Question: I have a Wordpress multisite installation with these websites:
A portal: <URL> which links to
- <URL>
The problem occurs on all pages of gprgebouw.nl and gpradvies.nl but not on the other domains. Here is a screenshot of the homepage of gprgebouw.nl

What happens:
1. the right sidebar slides under the content area
2. the bar-graph icon image is increased in size
3. grey borders of the sidebar are extended to the top of the content area
Especially point 3 makes me believe that somehow the content area is not closed properly, but I cannot find this in the HTML source.
The weirdest part is that this only happens on the mentioned websites and not on the others although they share all of the Javascript and plugins and most of the CSS (only some colours are different).
Of course all is fine in browsers like Firefox.
Any ideas what is causing this?
I'm using selectivzr and modernizr for IE lte 8.
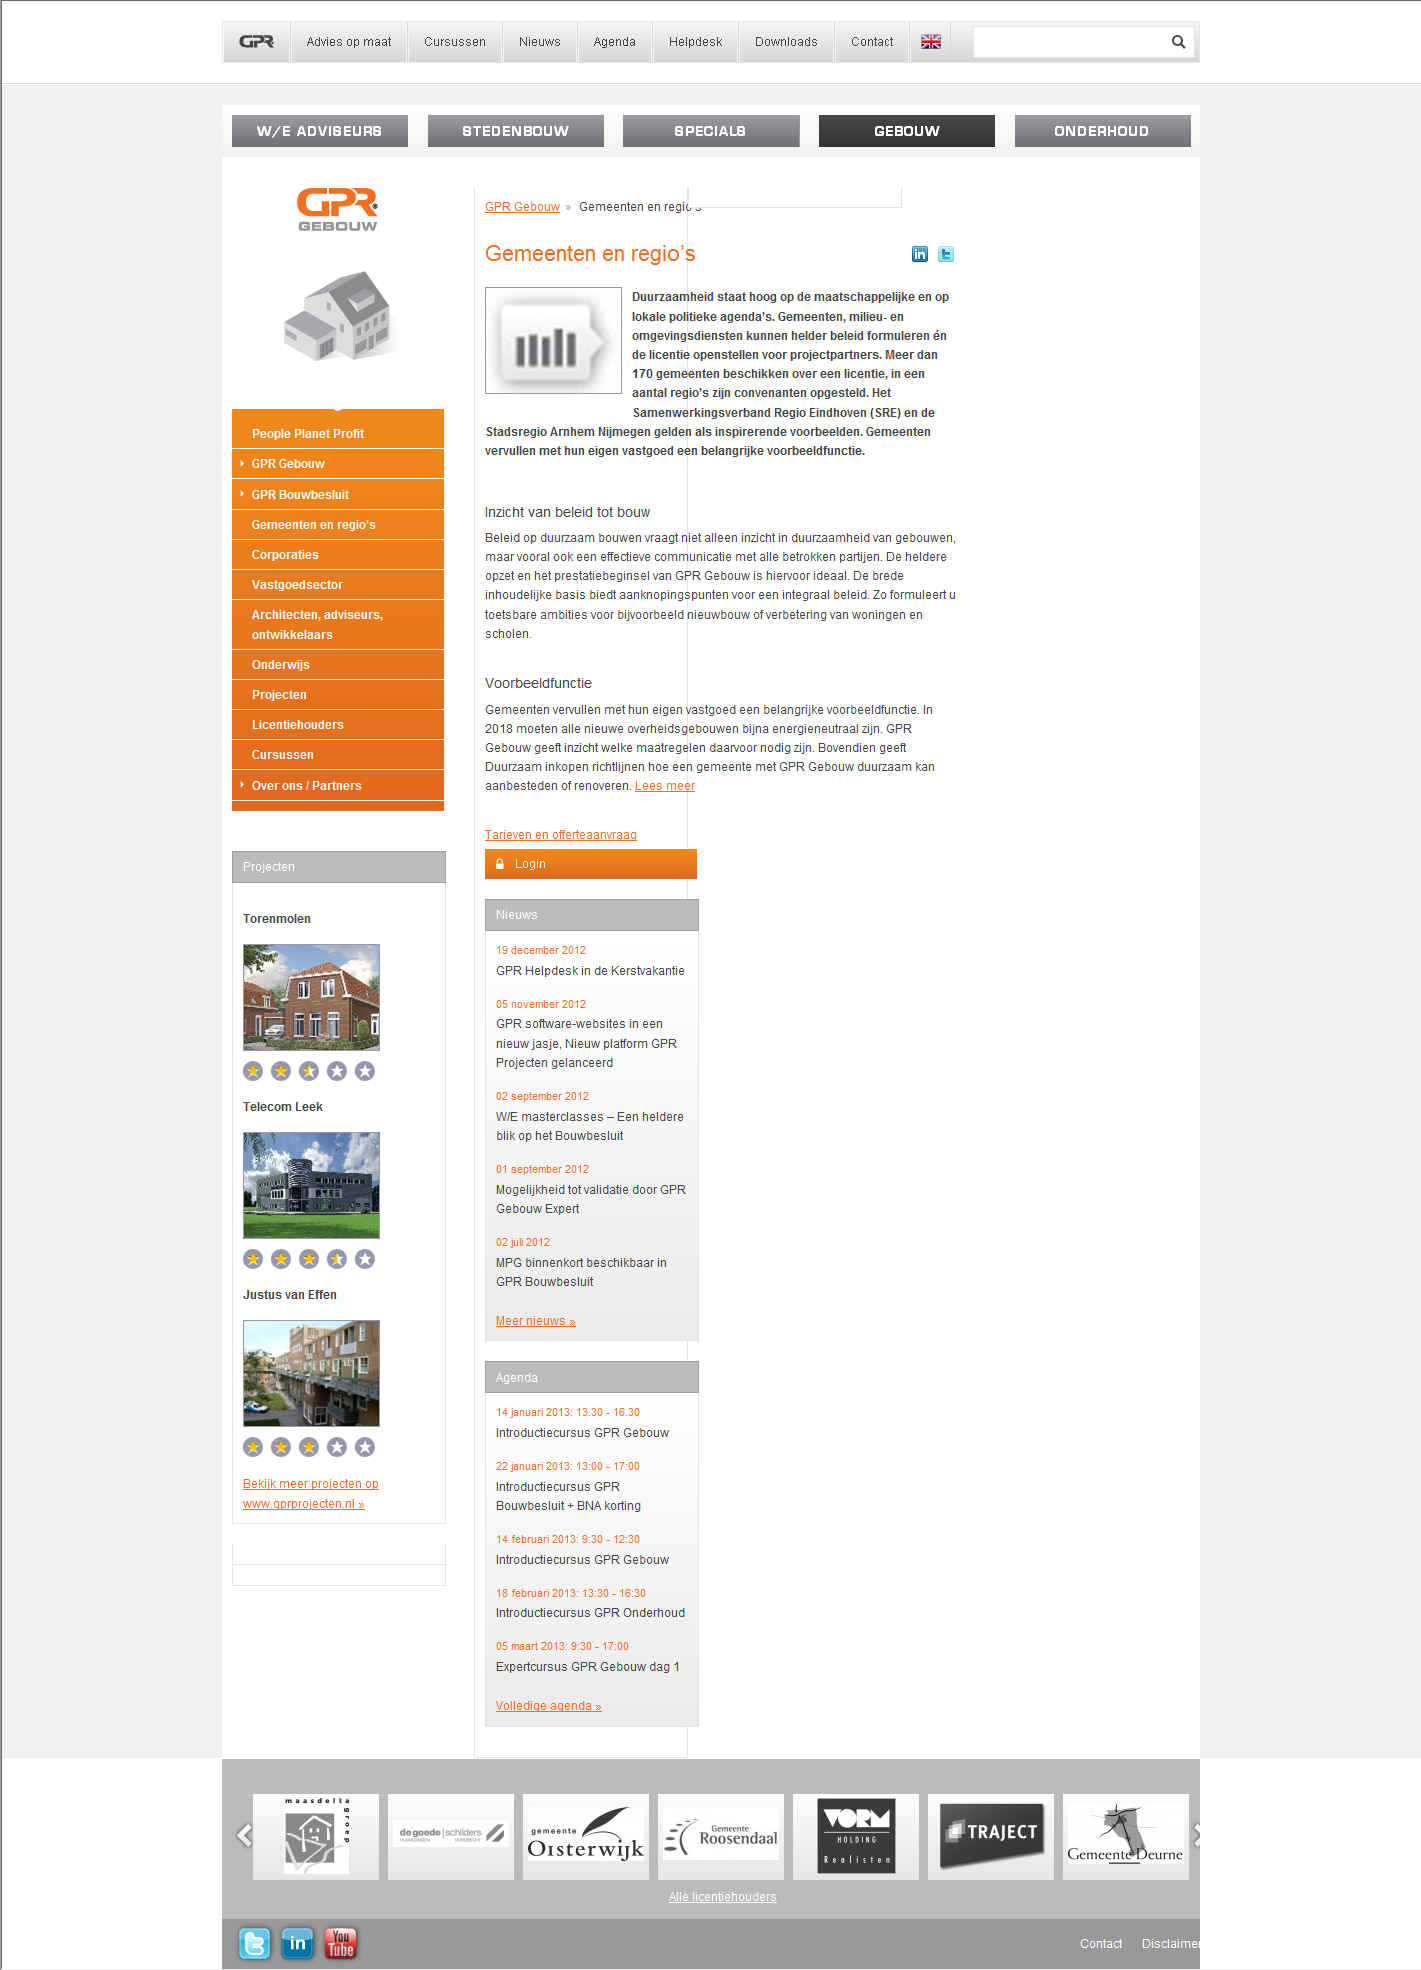
Answer: On <URL> you have a missing closing div tag here:
'''
<div class="aside-content">
<div class="textwidget">
...
<p><a href="http://www.gprprojecten.nl/Home/Details/19367" target="_blank"><img alt="Justus van Effen" src="http://software.gprgebouw.nl/start/images/thumb4476.jpg"> <span class="stars rating30"></span></a></p>
<p><a href="http://www.gprprojecten.nl"onclick="javascript:_gaq.push(['_trackEvent','outbound-widget','http://www.gprprojecten.nl']);" target="_blank" class="a-landing">Bekijk meer projecten op www.gprprojecten.nl</a></p>
</div>
</div>
'''